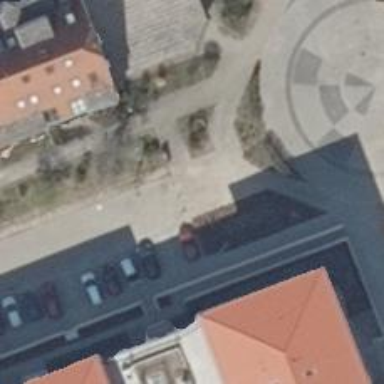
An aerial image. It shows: Sidewalk.